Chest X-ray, AP view. Patient: 60 years old, sex F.
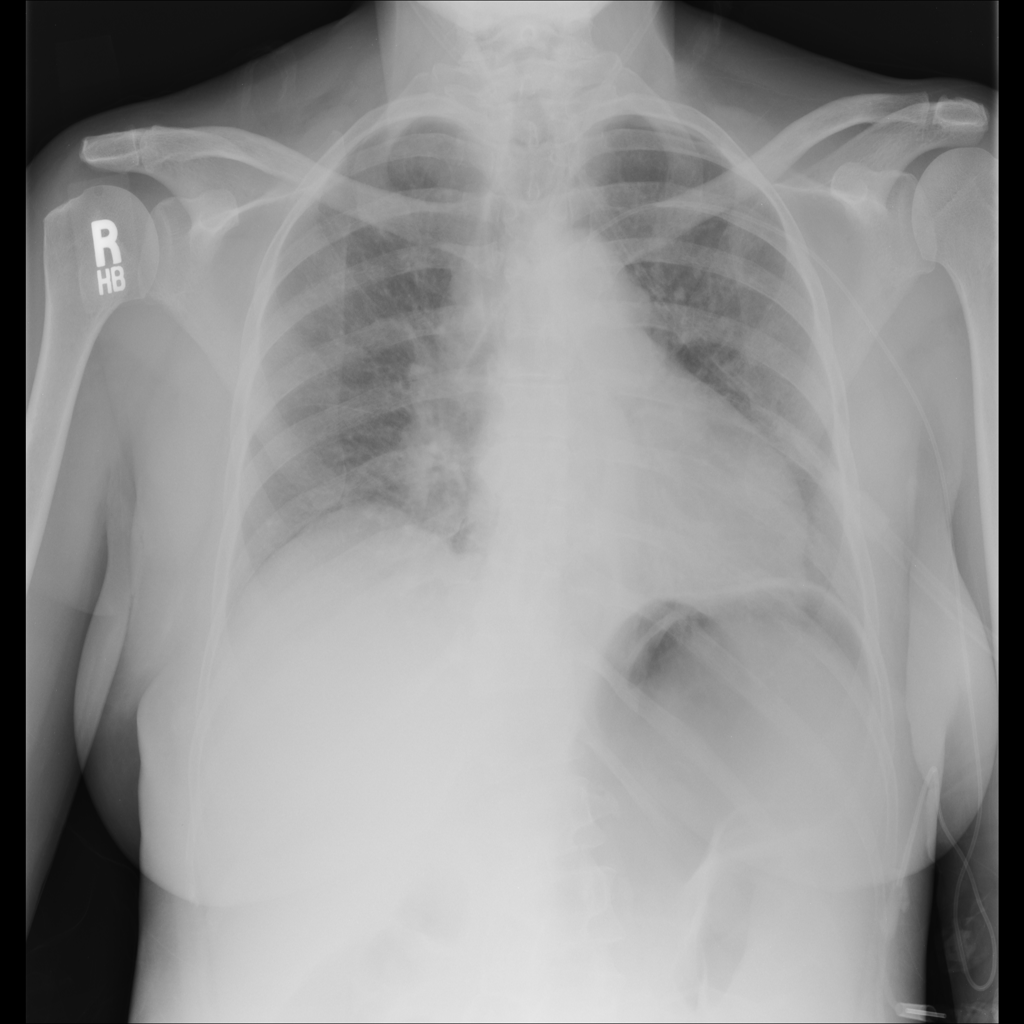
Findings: No Finding